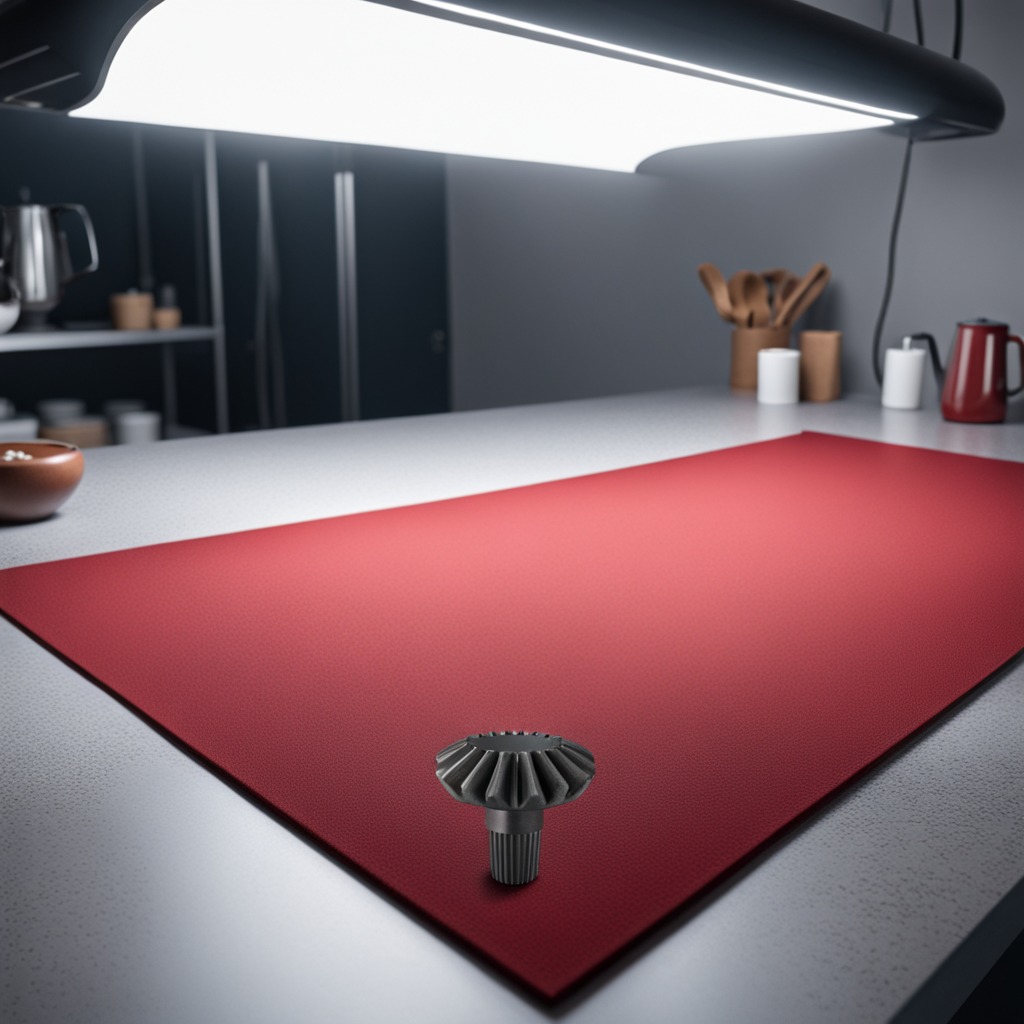
A steel gear with teeth is lying on a clean granite tabletop covered with a red rubber mat inside a workshop under bright overhead lighting crisp shadows high clarity worn but beneath the mat